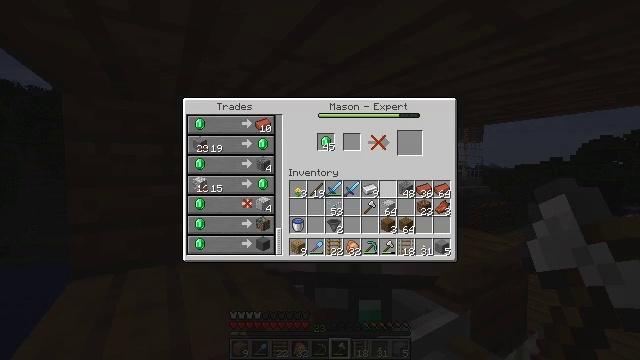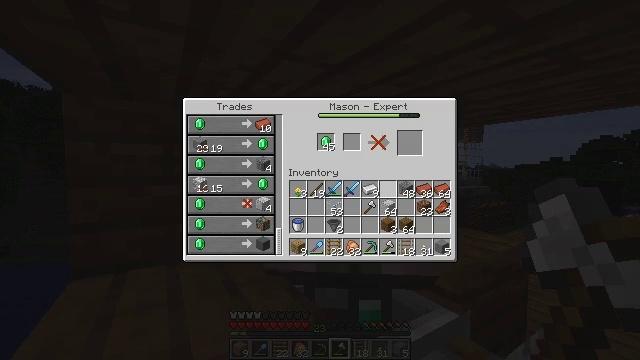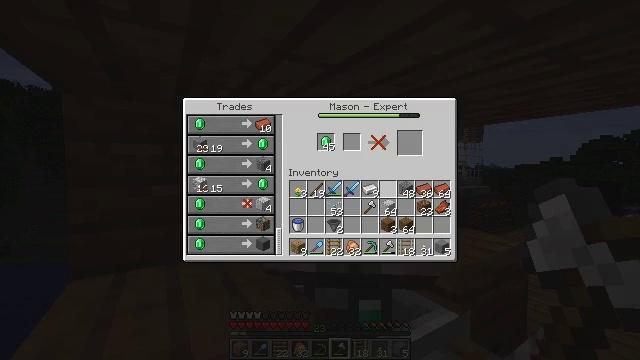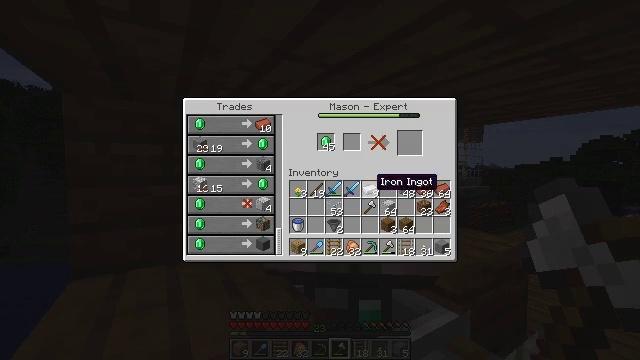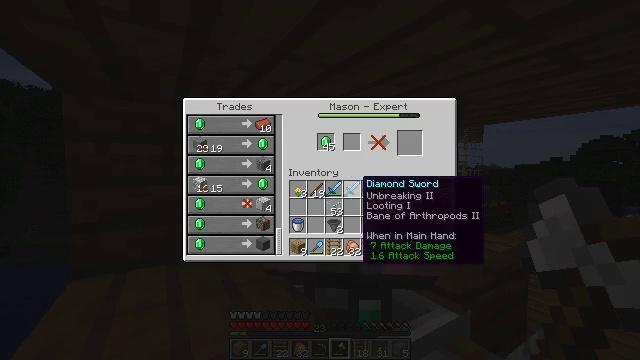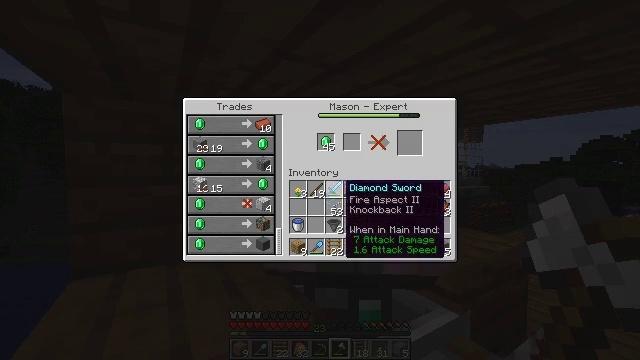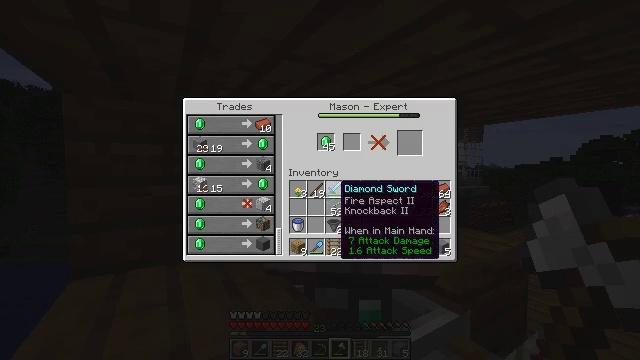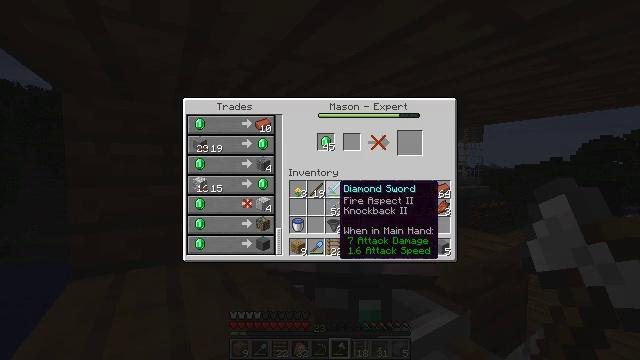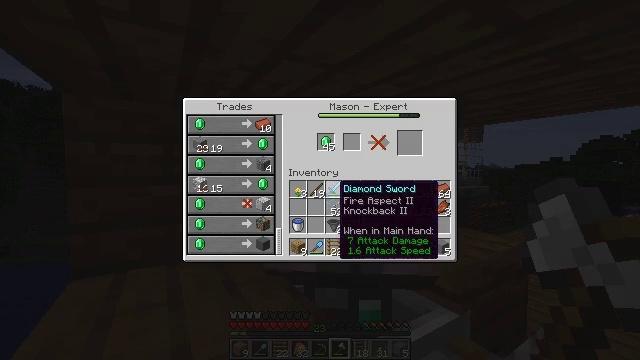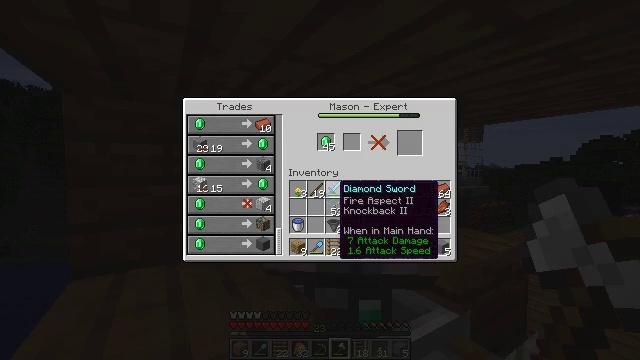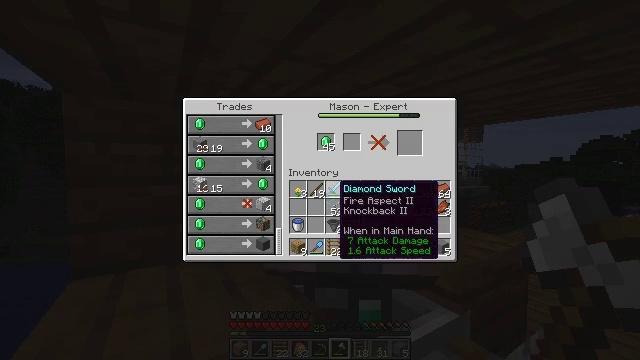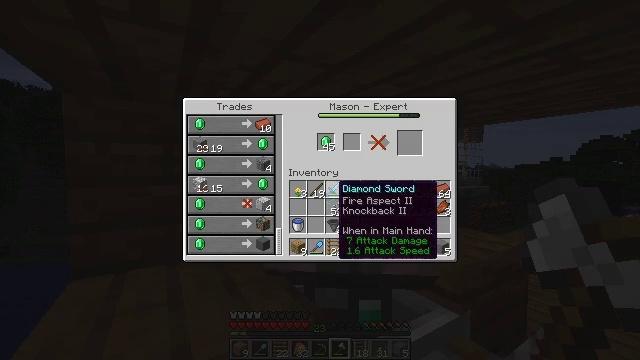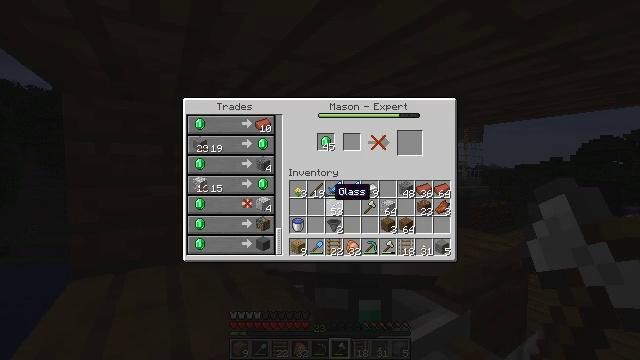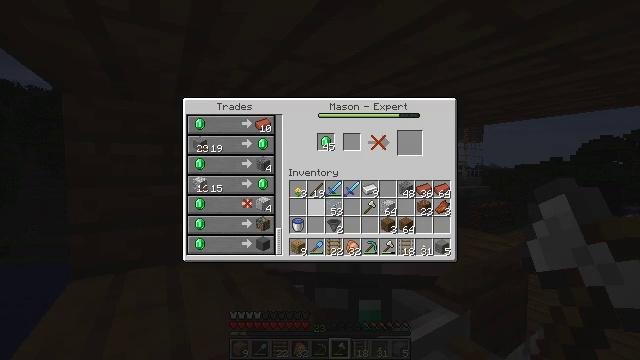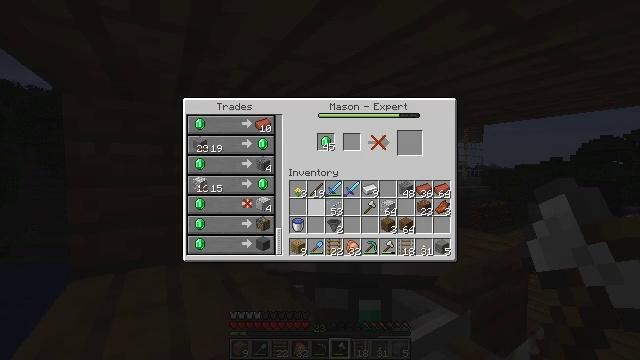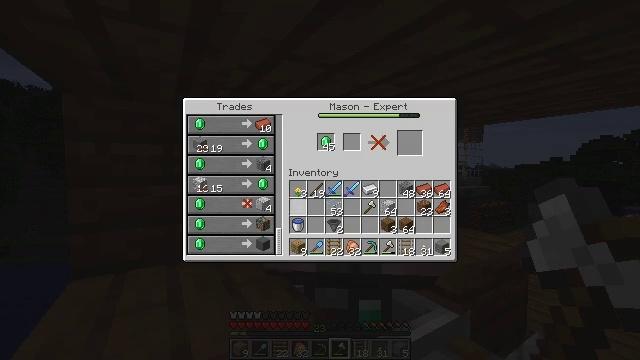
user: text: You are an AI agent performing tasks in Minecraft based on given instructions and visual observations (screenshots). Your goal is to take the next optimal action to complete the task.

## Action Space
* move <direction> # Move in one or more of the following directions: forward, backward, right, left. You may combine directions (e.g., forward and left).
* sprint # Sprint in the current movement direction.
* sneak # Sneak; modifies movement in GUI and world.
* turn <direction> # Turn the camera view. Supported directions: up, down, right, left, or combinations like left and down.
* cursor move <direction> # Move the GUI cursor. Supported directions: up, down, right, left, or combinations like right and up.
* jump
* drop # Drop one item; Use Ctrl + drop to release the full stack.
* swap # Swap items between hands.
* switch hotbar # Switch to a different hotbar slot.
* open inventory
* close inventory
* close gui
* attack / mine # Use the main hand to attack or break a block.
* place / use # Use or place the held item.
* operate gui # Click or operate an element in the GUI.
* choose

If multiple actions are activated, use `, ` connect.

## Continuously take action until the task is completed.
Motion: motion action
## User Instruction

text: Open a crafting table to make cyan terracotta.
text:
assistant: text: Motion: no_op
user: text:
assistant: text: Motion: cursor move left
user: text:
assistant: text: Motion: cursor move left
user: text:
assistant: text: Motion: cursor move left
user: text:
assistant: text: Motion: cursor move left
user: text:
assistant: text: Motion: no_op
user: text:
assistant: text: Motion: no_op
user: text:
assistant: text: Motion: no_op
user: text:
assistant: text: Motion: no_op
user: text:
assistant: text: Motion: no_op
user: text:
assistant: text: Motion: no_op
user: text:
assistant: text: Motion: no_op
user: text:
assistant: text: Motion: cursor move left
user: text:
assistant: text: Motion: cursor move left
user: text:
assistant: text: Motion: cursor move left
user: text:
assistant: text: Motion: cursor move left
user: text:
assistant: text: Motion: cursor move left
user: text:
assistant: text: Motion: cursor move left
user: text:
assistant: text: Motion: cursor move down
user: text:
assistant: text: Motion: no_op
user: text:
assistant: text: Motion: no_op
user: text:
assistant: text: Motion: no_op
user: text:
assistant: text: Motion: no_op
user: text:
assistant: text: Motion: no_op
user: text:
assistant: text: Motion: no_op
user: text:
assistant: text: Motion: no_op
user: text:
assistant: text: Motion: no_op
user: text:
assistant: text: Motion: no_op
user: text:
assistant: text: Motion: no_op
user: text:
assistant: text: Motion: no_op